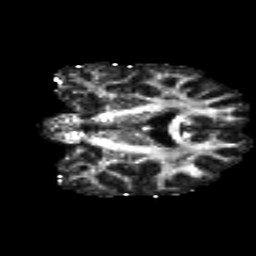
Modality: FA
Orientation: coronal
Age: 34
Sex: male
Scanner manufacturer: siemens
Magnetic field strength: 3 T
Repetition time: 8.8 s
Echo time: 0.085 s